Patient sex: M
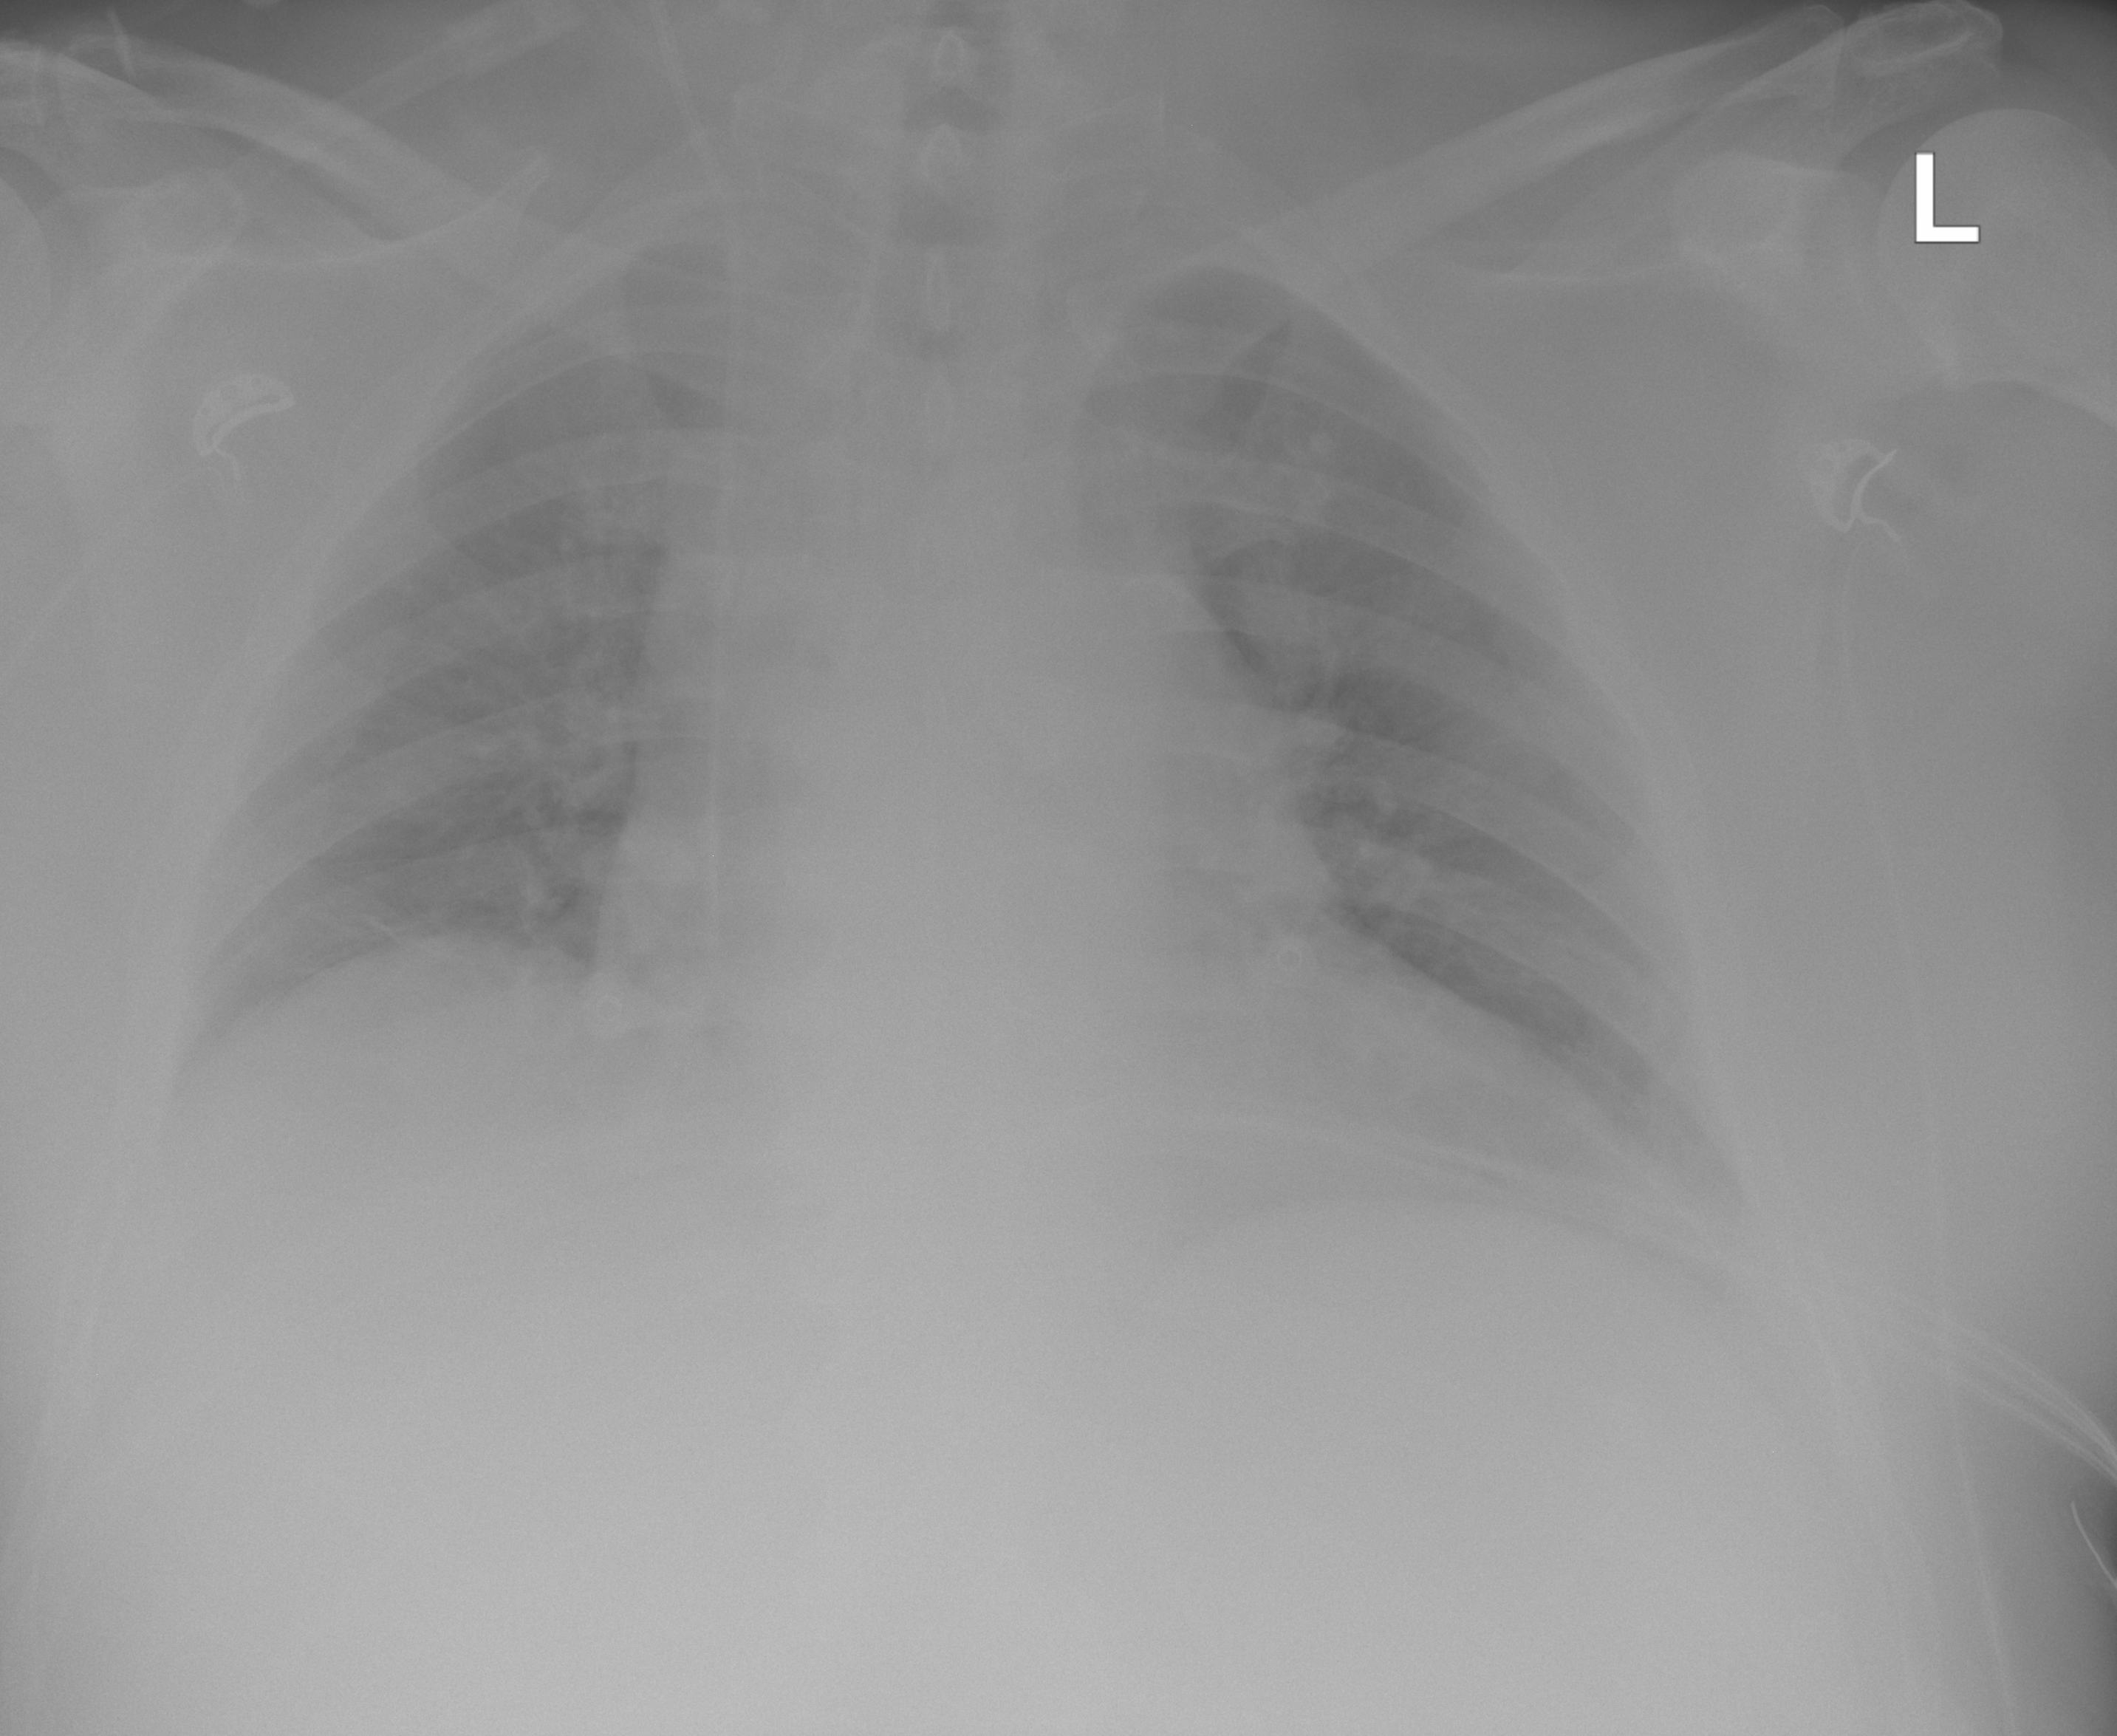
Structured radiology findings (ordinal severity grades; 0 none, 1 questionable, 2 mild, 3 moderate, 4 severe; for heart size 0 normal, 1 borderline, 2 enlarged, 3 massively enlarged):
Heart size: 2
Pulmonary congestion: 2
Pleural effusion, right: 0
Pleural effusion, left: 2
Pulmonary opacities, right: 0
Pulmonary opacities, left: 0
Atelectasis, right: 0
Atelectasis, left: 2